Aerial crown-view tile of a tropical tree (Barro Colorado Island, Panama), acquired 20250217:
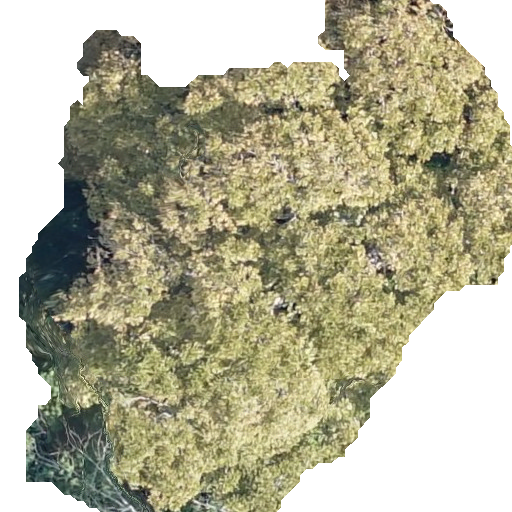
Species: Dipteryx oleifera
GBIF accepted scientific name: Dipteryx oleifera
Crown area: 272.793 m²